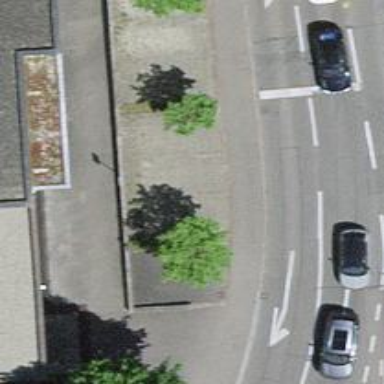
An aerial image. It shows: Car sharing facility.